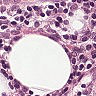
Metastatic tissue present: no